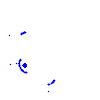
Particle: kaon